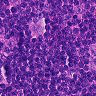
Metastatic tissue present: no